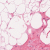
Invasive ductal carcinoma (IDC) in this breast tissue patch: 0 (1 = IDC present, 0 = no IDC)